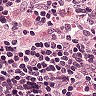
Metastatic tissue present: no